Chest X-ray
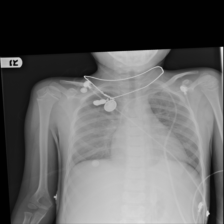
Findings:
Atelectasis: negative
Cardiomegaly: negative
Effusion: negative
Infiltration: negative
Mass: negative
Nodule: negative
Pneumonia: negative
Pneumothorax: negative
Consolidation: negative
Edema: negative
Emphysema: negative
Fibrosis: negative
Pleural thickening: negative
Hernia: negative